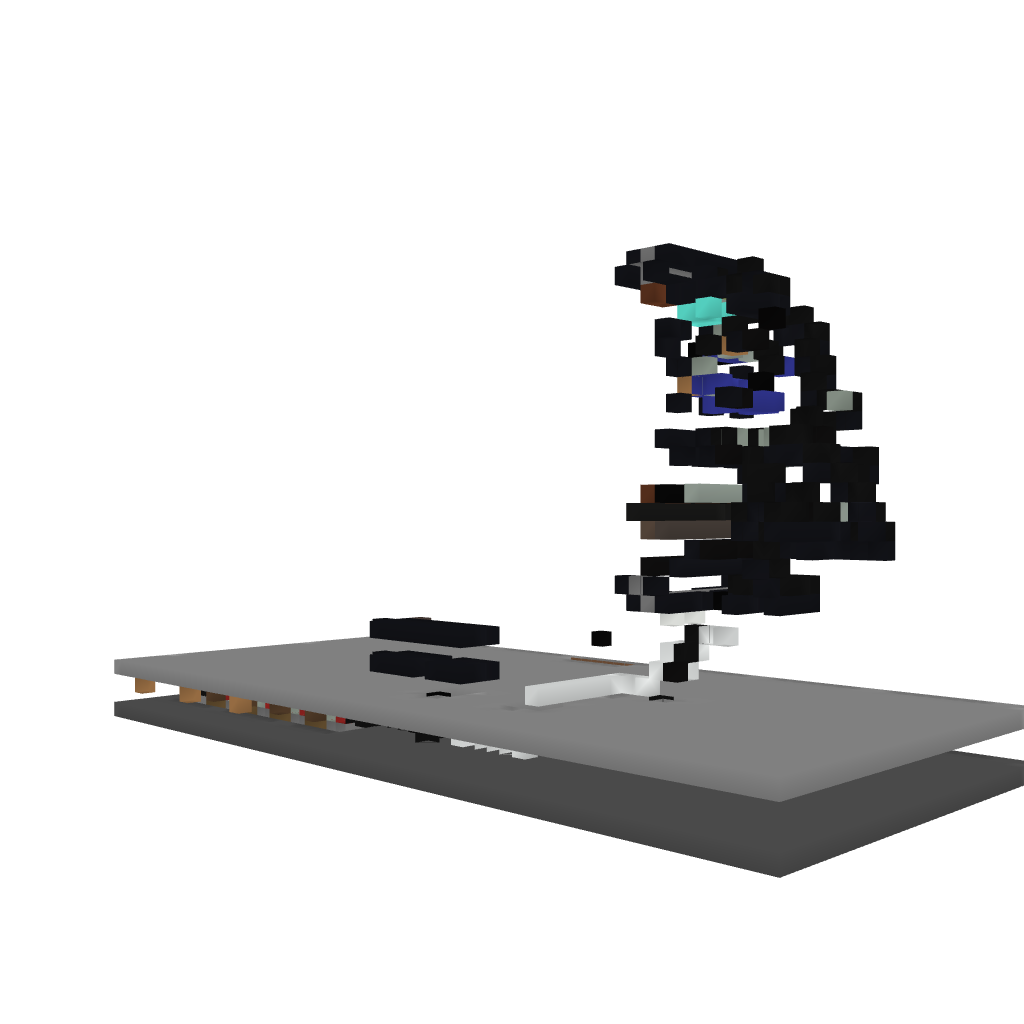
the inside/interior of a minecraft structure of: Mphone